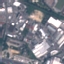
Land use / land cover: Industrial